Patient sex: M
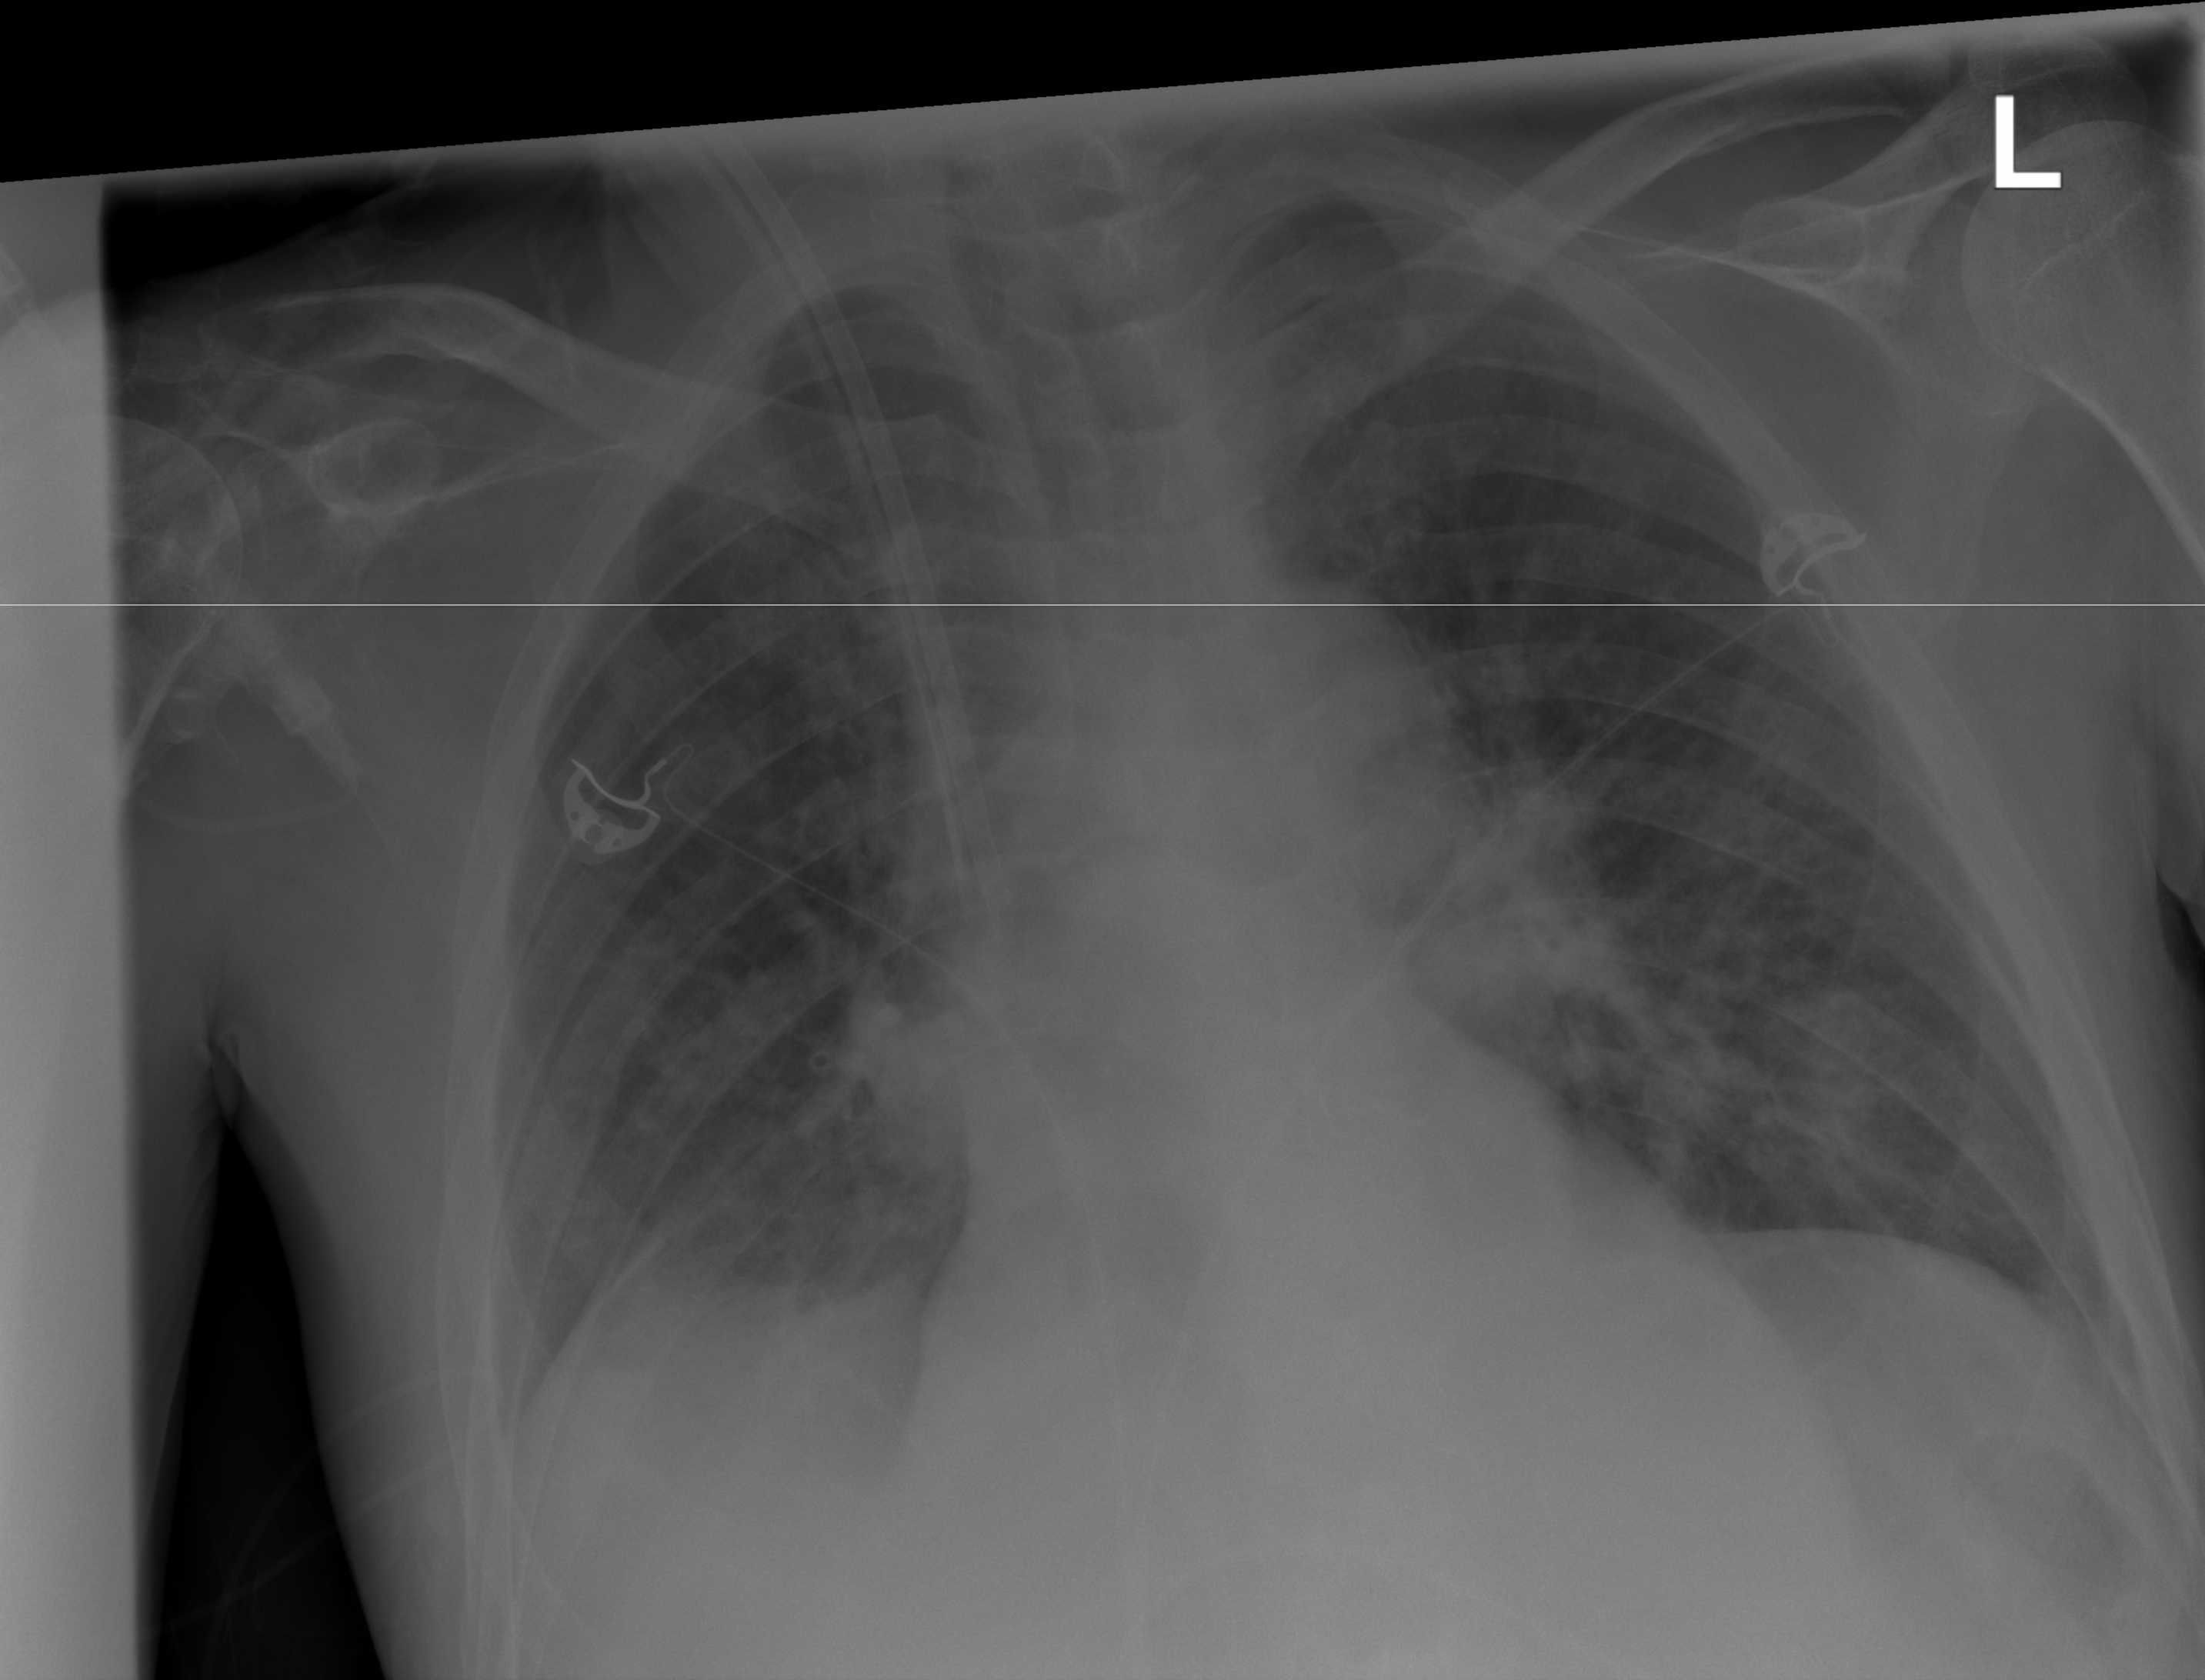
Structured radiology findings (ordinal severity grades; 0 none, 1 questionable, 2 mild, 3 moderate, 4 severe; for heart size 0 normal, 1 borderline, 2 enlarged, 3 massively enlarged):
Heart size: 0
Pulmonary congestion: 2
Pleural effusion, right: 2
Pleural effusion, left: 2
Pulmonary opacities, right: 2
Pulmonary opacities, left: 2
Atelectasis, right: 3
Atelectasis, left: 2